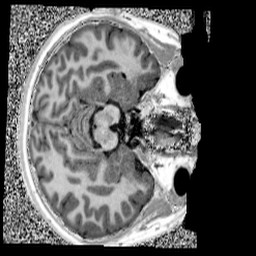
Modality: UNIT1
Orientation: axial
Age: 12
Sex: male
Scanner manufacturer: siemens
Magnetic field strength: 3 T
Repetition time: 4 s
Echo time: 0.00299 s